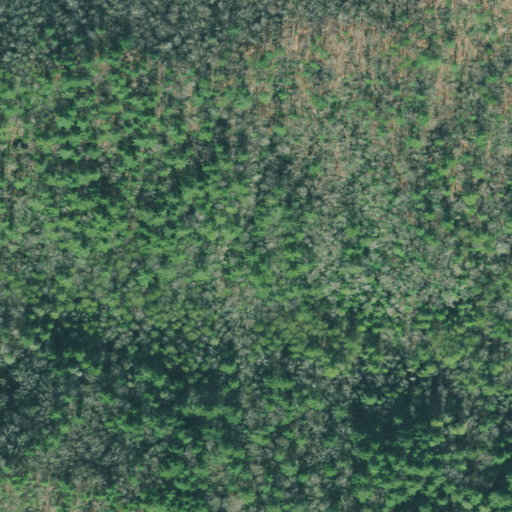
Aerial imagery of depression(s) in Georgia named Dyer Cove containing mixed forest, evergreen forest, and deciduous forest